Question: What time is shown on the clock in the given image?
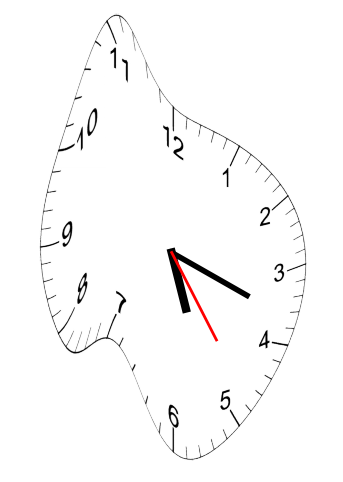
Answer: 05:18:24